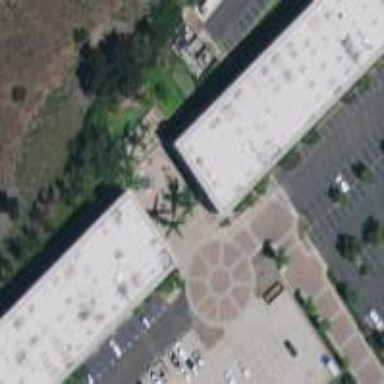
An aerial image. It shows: Commercial building that serves as office.